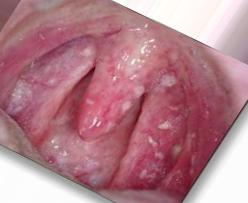
Condition: Mouth Ulcer